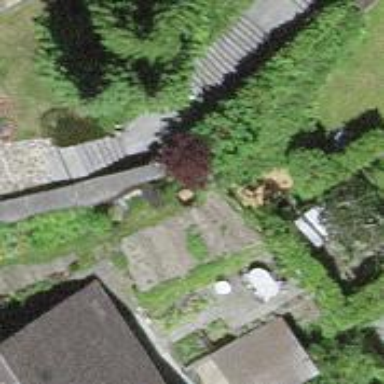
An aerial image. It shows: Set of steps made of paving stones.